Question: I am creating a sample project (a Hello, World!) with <URL>.
I compiled the library separately outside but under Visual Studio environment.
Wanted to test with a sample code and I started with creating a new project in VS2010.
I selected 'Visual C++ --> General --> Empty Project'.
When I selected the project properties to add the 'additional include directories' I do not find
'C/C++' node where it is usually added.
This is how it looks:

However, when I select 'Visual C++ --> Win32 --> Win32 Console Application' I will be able to see the 'C/C++' node and add the additional include directories.
I read <URL> and understood I can add the required directories in 'VC++ Directories --> Include Directories'. But yet it's not so very advisable to change the default setting.
Is there any other way I can add additional include directories without selecting the 'C++ --> Win32 --> Win32 Console Application' project? Just want to know.
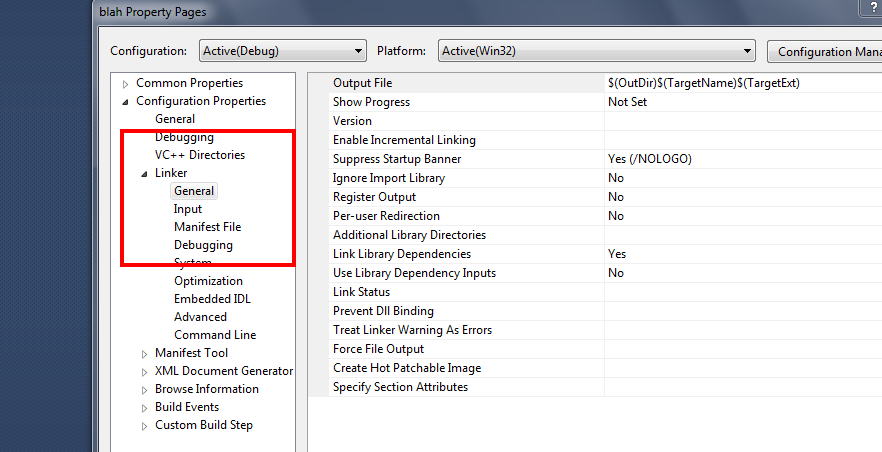
Answer: You need to have at least one .cpp file added to the project to be able to see the C/C++ settings. Otherwise, being an empty project, VS does not know what language you are using